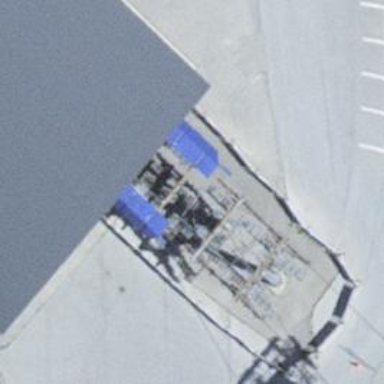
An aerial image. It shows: Pylon used for aerialway.